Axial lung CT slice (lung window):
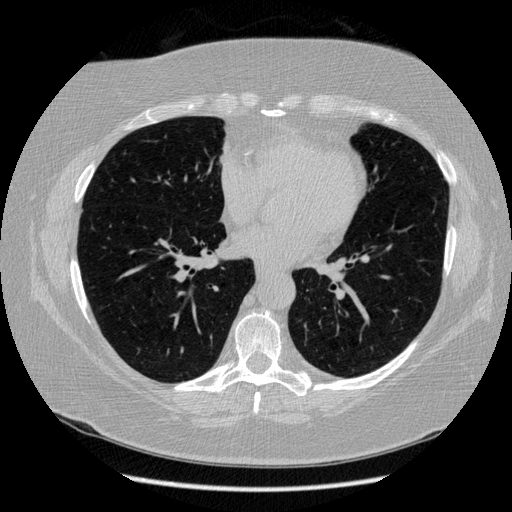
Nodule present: no